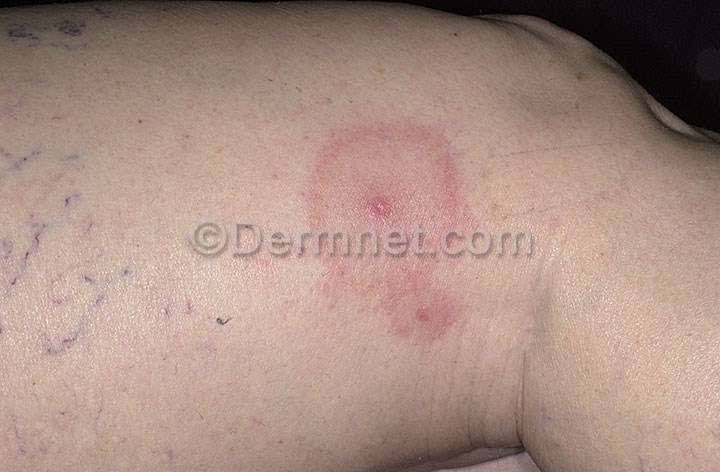
Disease: Scabies Lyme Disease and other Infestations and Bites